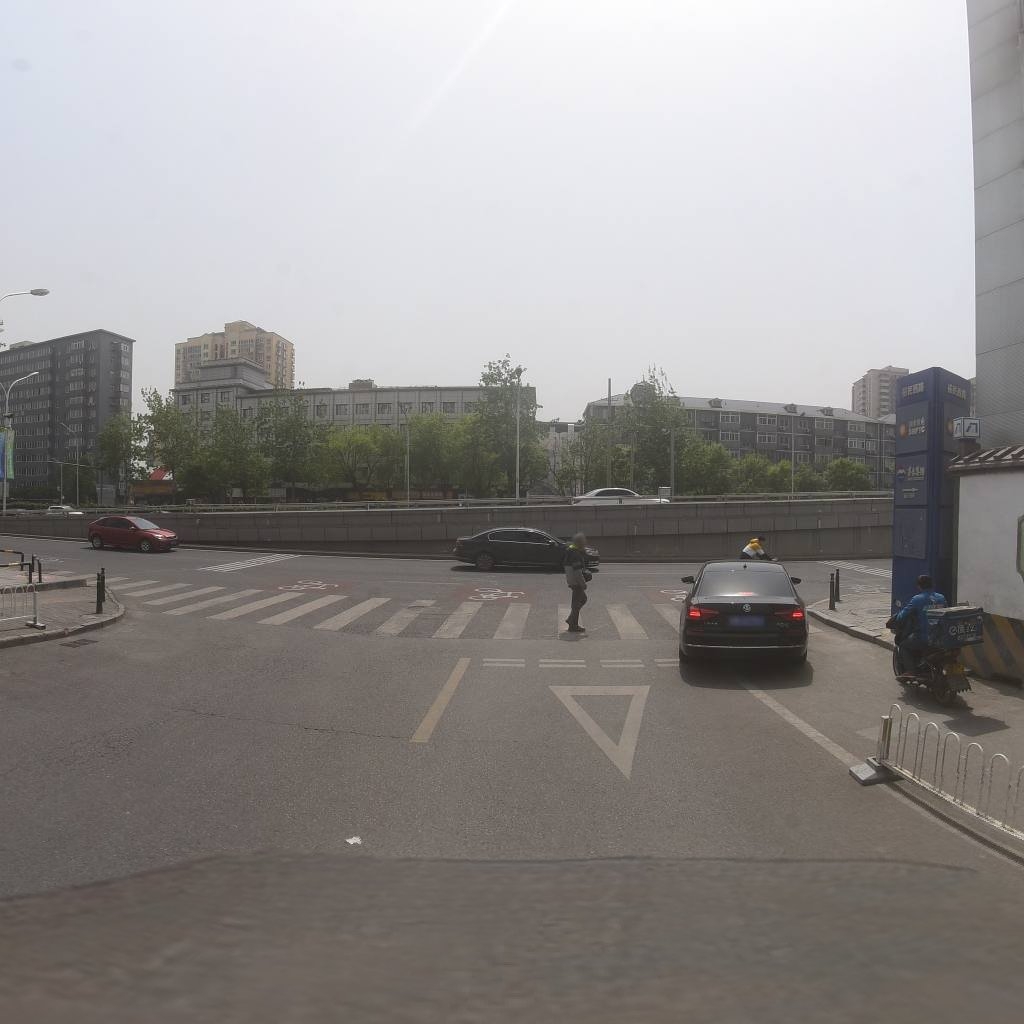
Region: Xicheng
Road damage annotations: transverse crack